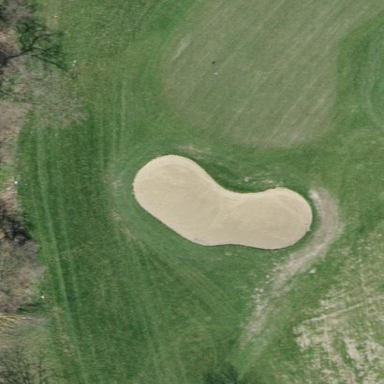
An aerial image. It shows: Sand bunker on golf course.